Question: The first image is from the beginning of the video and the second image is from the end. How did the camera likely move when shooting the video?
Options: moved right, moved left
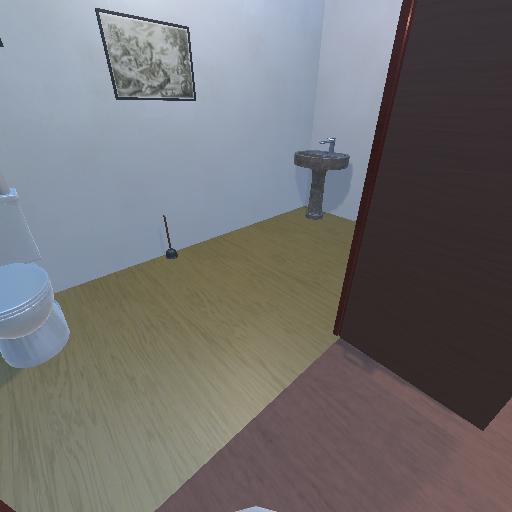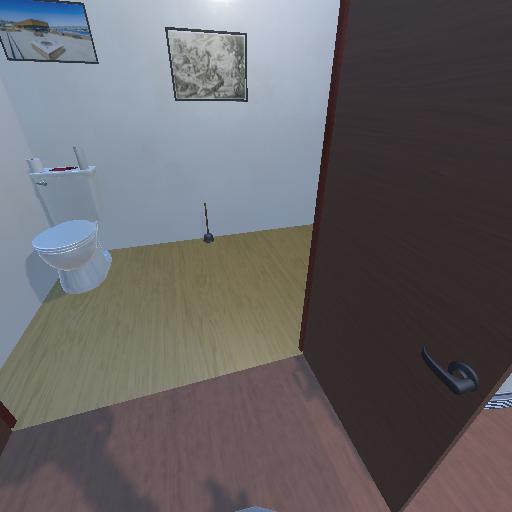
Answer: moved right